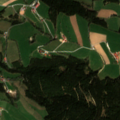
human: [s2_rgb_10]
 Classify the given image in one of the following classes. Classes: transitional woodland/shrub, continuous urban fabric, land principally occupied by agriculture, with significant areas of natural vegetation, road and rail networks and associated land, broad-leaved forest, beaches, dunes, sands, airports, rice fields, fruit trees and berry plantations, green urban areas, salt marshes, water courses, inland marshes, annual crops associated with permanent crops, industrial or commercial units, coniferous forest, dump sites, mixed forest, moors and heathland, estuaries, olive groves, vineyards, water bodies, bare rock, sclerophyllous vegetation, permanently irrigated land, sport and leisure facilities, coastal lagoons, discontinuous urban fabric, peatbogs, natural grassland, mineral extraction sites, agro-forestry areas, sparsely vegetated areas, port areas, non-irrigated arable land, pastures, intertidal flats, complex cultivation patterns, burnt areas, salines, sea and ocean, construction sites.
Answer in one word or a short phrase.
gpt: complex cultivation patterns, land principally occupied by agriculture, with significant areas of natural vegetation, coniferous forest